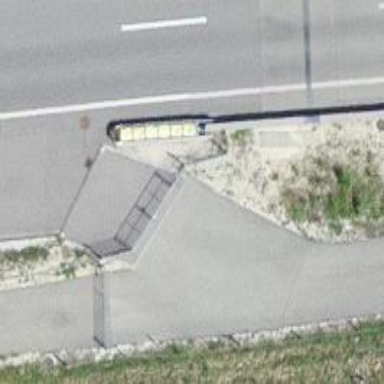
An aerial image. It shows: Gate.